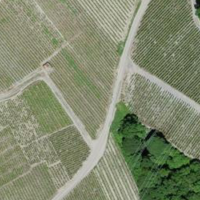
EUNIS habitat code: 40
Species observed at this site:
Lamium purpureum